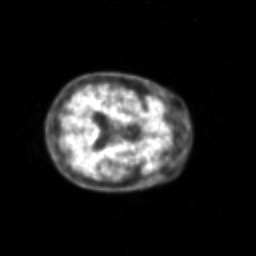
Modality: PET
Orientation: axial
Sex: female
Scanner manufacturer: siemens